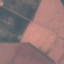
Land use / land cover: AnnualCrop